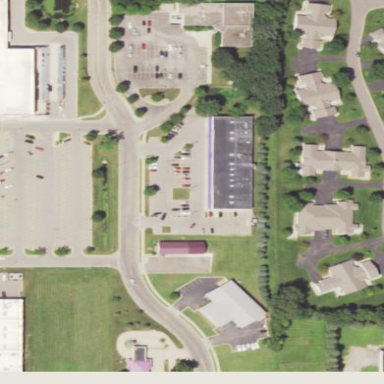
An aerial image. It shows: Customer parking designated as amenity.